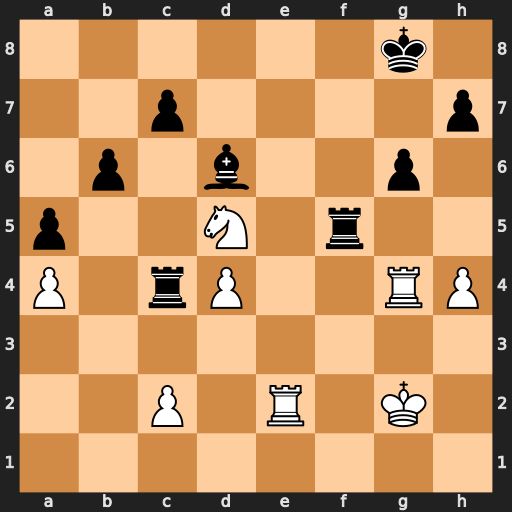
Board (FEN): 6k1/2p4p/1p1b2p1/p2N1r2/P1rP2RP/8/2P1R1K1/8
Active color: w
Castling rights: -
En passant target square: -
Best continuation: Ne3 Rf4 Rxf4